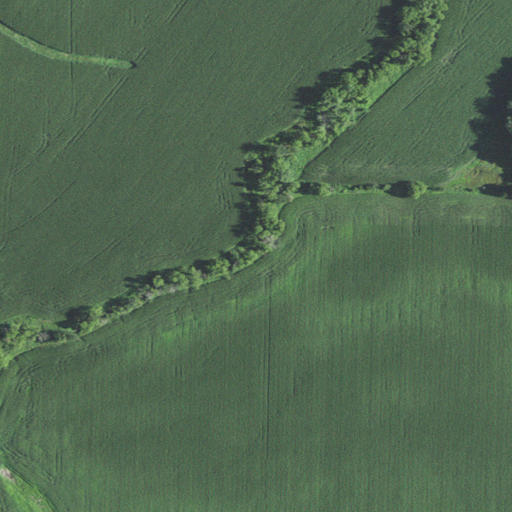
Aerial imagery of valley in Wisconsin named Joe Coulee containing cultivated crops, woody wetlands, and deciduous forest